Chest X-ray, AP view. Patient: 58 years old, sex M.
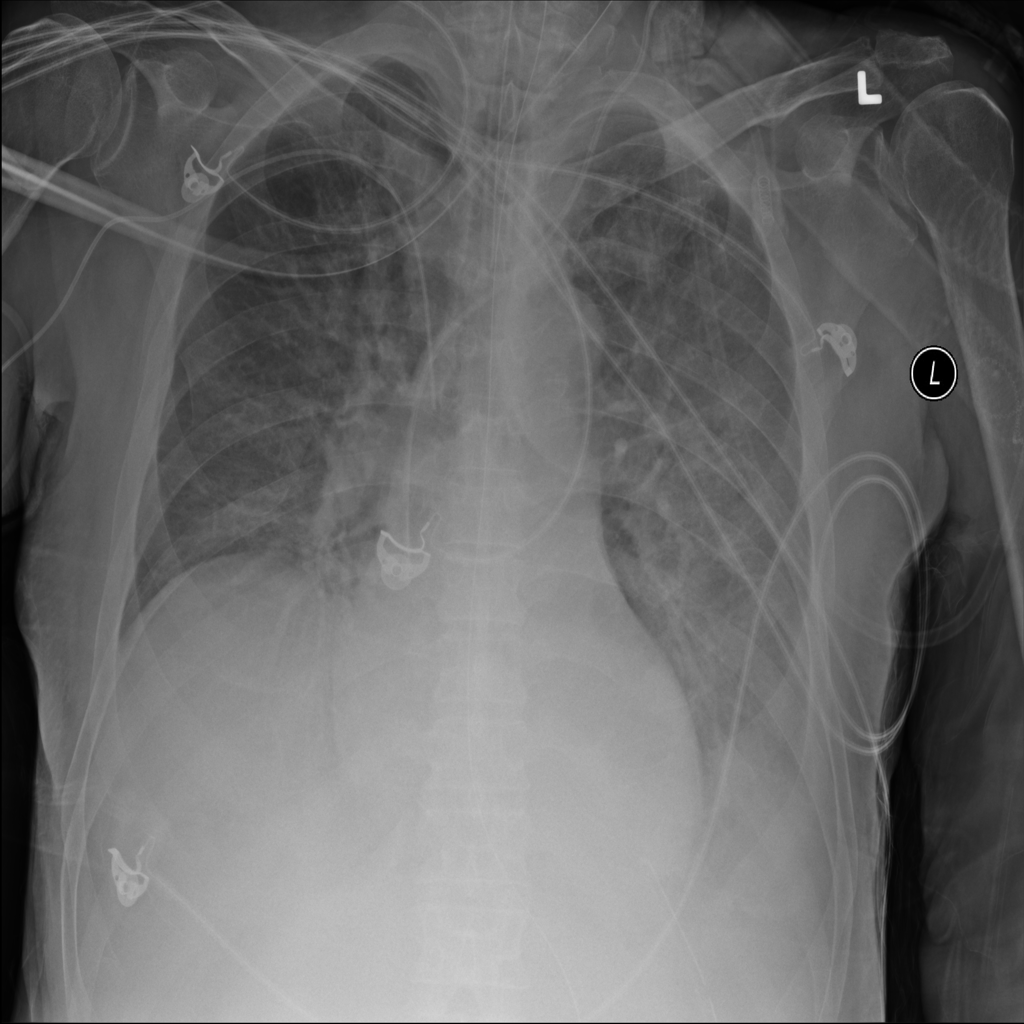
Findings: Effusion